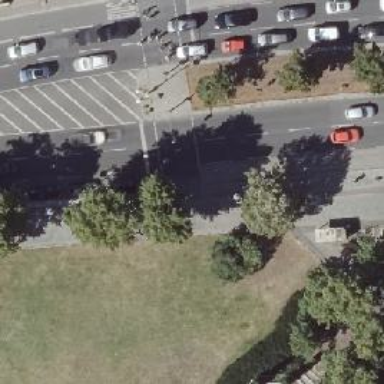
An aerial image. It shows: Footway crossing equipped with traffic signals.